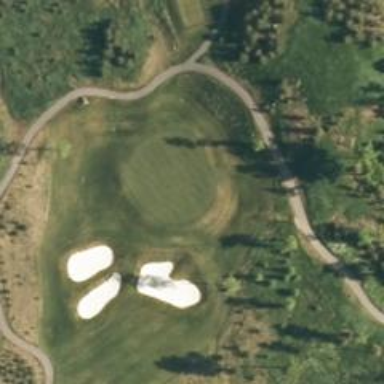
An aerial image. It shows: View of golf hole.